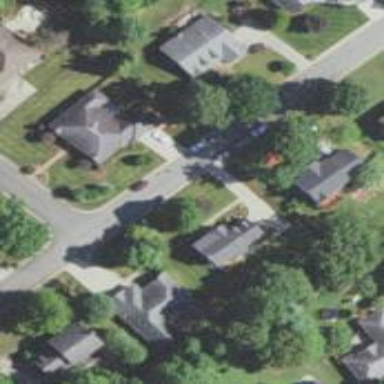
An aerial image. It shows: Residential road.